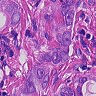
Metastatic tissue present: yes